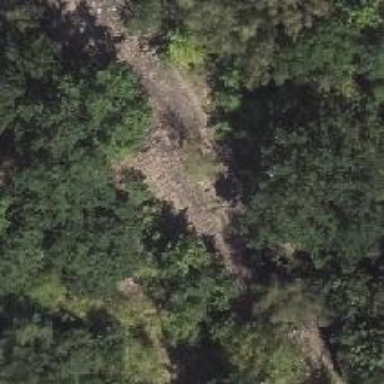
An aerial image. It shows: Abandoned historic railway on embankment.